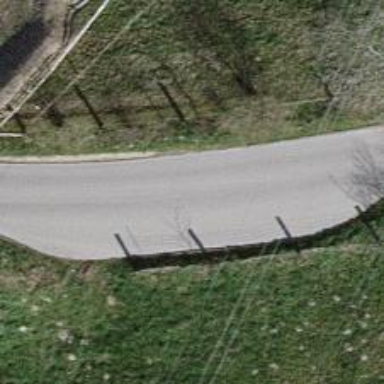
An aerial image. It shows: Passing place on the road.